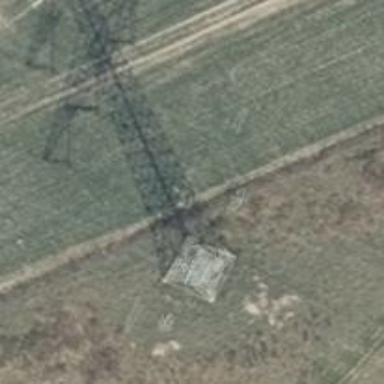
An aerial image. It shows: Power tower.